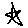
Label: star